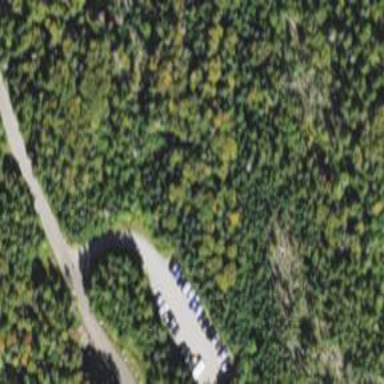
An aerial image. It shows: Parking area at the trailhead.